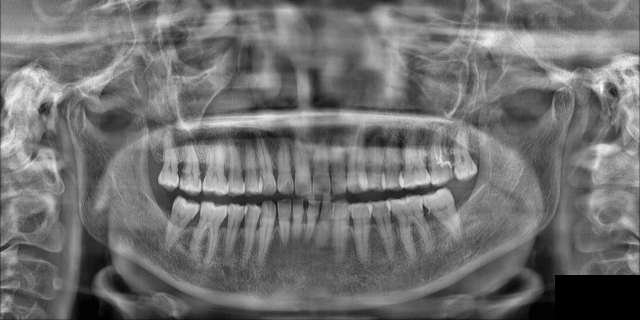
adult